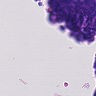
Metastatic tissue present: no